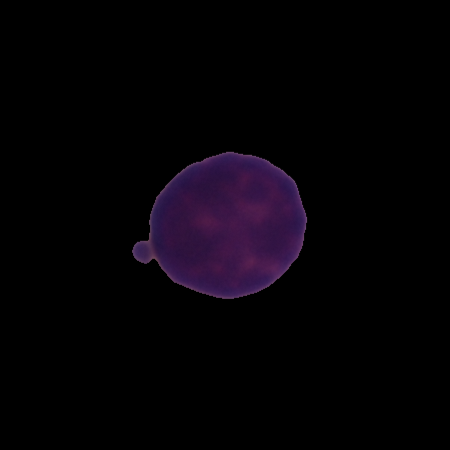
Label: healthy